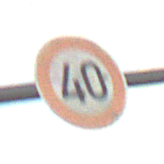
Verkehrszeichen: Geschwindigkeit40
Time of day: SunriseSunset
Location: Outdoor (RoadRail)
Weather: PartlyCloudy
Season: NotSpecified
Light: Natural